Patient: sex F, age 54
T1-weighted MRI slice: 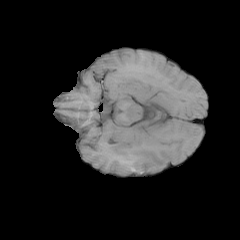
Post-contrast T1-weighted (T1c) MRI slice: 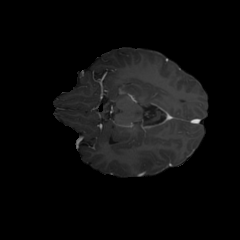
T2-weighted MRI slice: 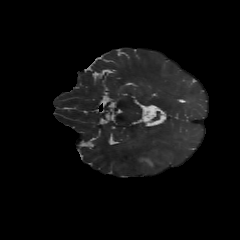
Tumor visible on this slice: yes
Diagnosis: Glioblastoma, IDH-wildtype
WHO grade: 4